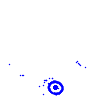
Particle: electron